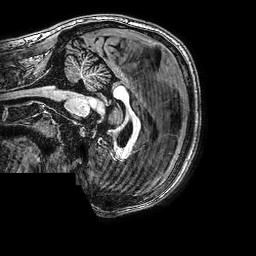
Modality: T1w
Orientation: sagittal
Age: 23
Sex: male
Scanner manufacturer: philips
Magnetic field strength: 3 T
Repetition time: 0.008098 s
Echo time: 0.0037 s